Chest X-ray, PA view. Patient: 53 years old, sex M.
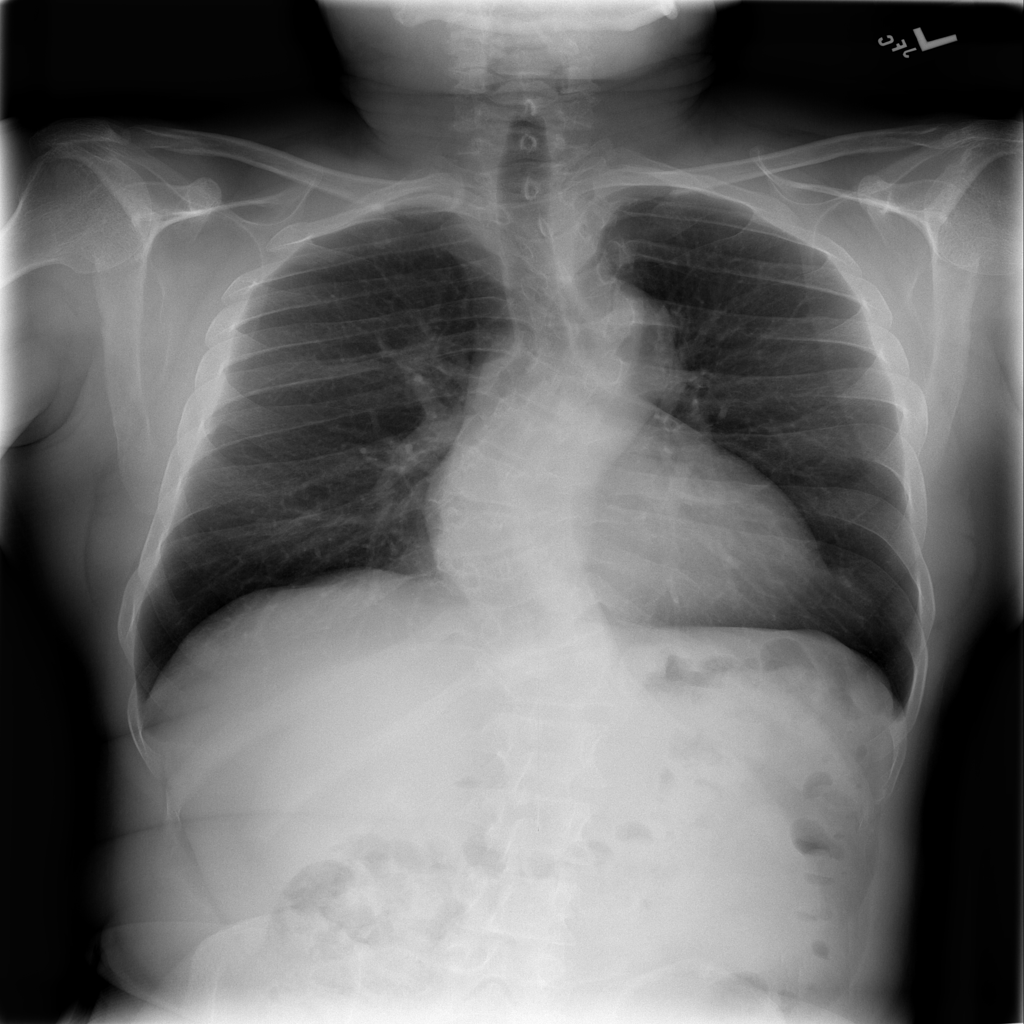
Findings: No Finding